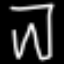
Label: pants